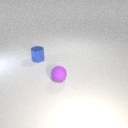
small blue metal cylinder to the left of small purple rubber sphere